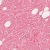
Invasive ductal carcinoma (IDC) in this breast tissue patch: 0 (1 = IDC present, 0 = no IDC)